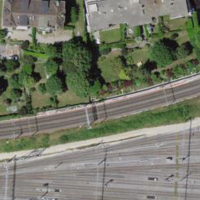
EUNIS habitat code: 57
Species observed at this site:
Helleborus niger
Pittosporum tobira